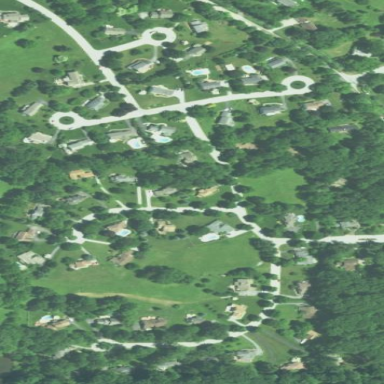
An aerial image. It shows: Rural residential area.